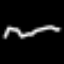
Label: squiggle